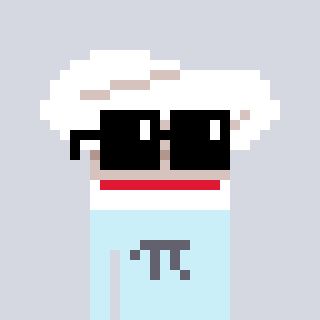
a pixel art character with square black sunglasses, a chef hat-shaped head and a cold-colored body on a cool background